Field crop: maize
Growth stage: 2
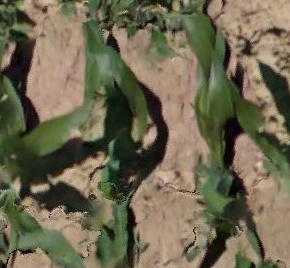
Species: maize